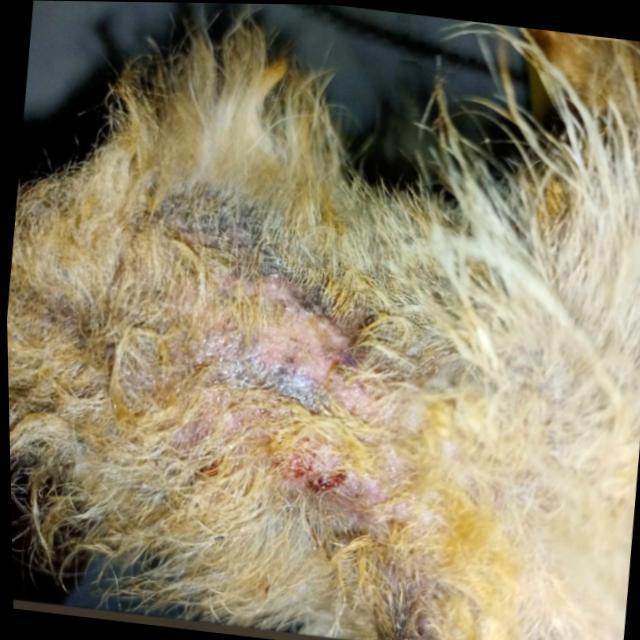
Canine demodicosis (Demodex mange) — caused by Demodex canis mites. Presents with alopecia, follicular papules, pustules, and comedones. Often localized on face and forelimbs.